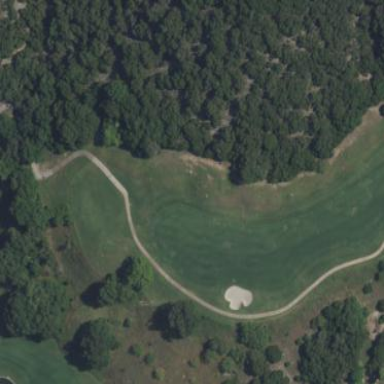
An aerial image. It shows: Scenic golf fairway.